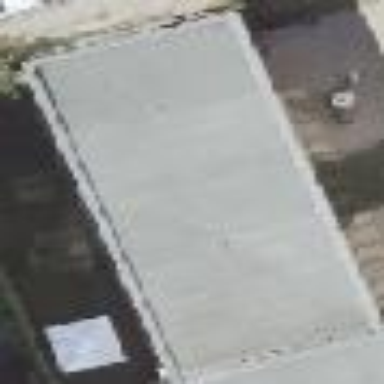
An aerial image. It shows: Flat-roofed kindergarten building.